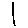
Label: line